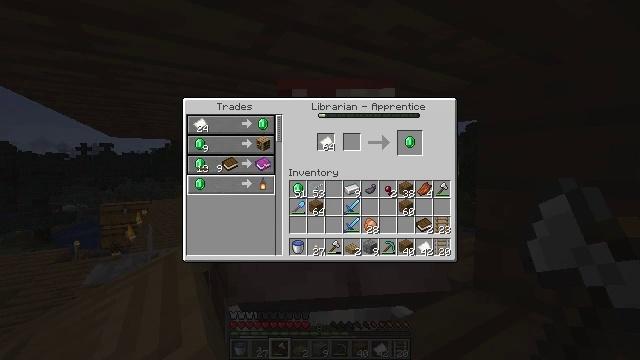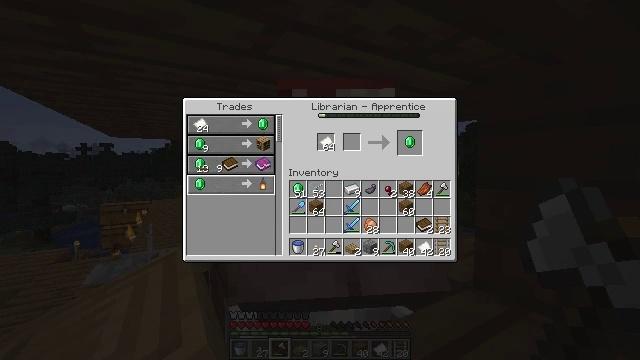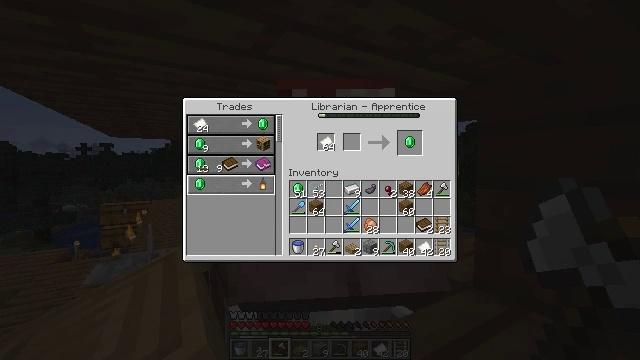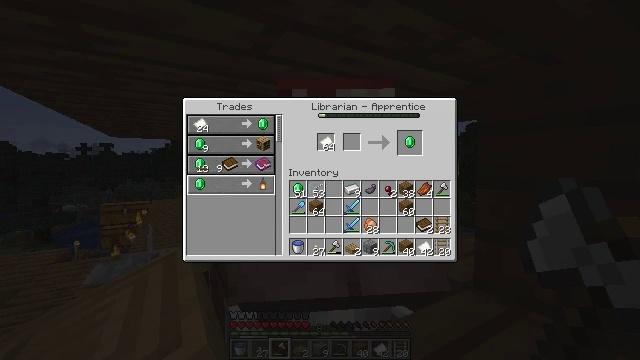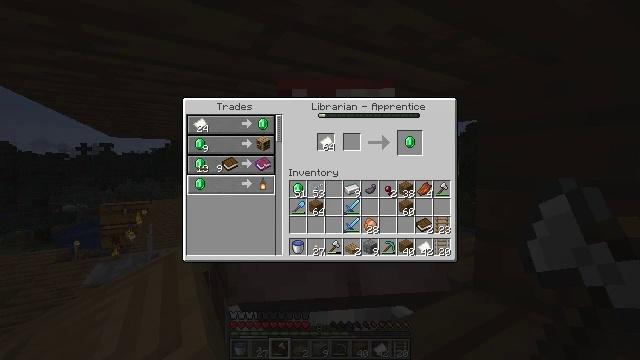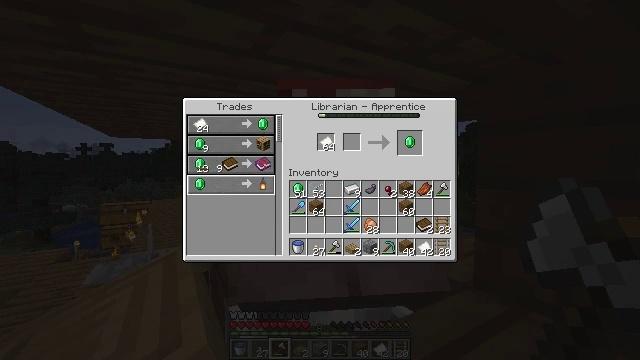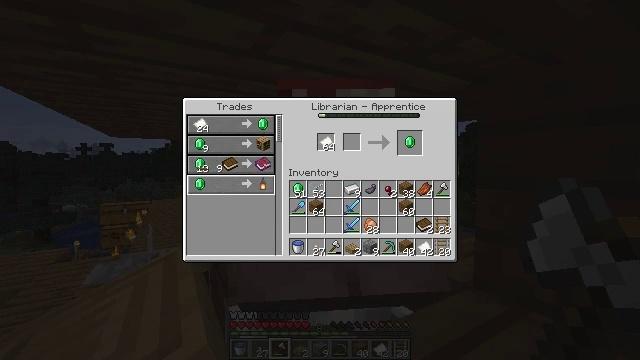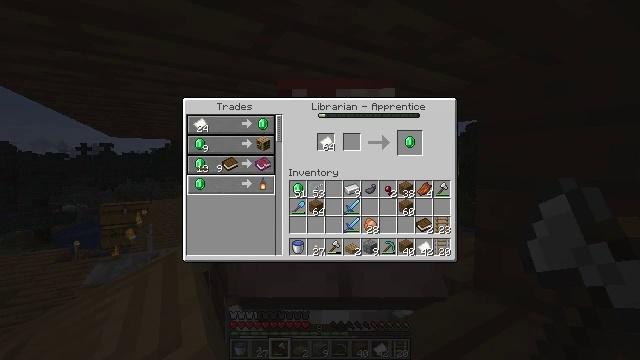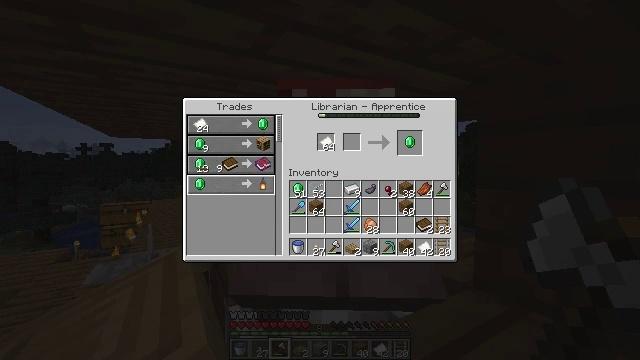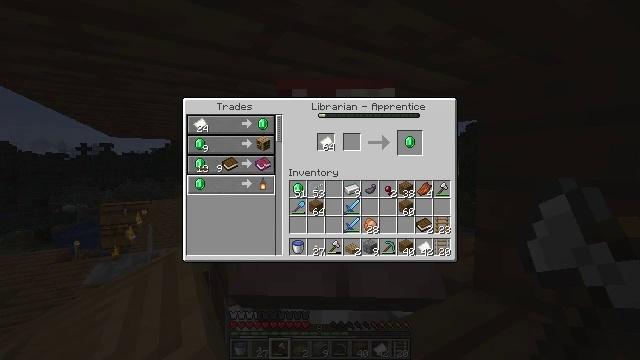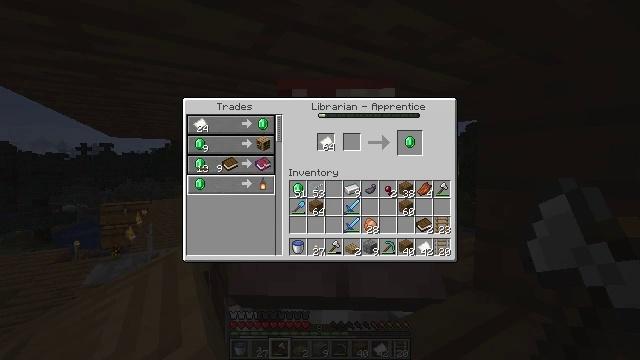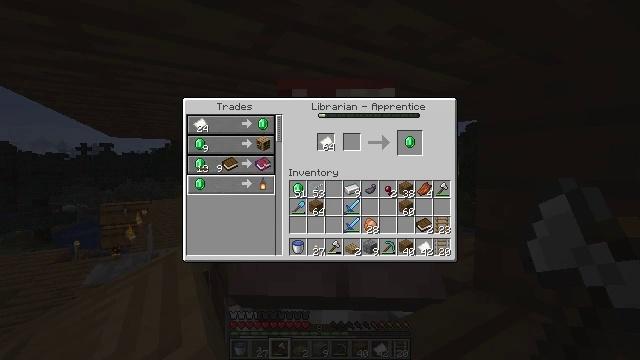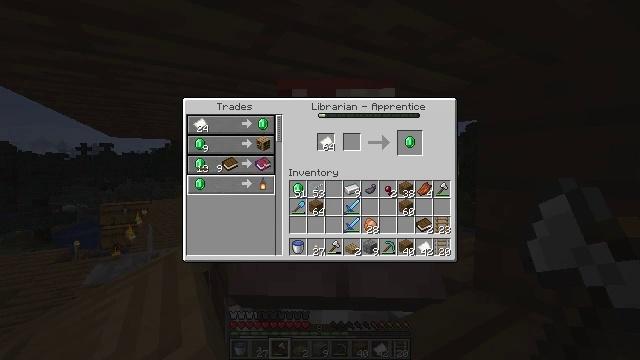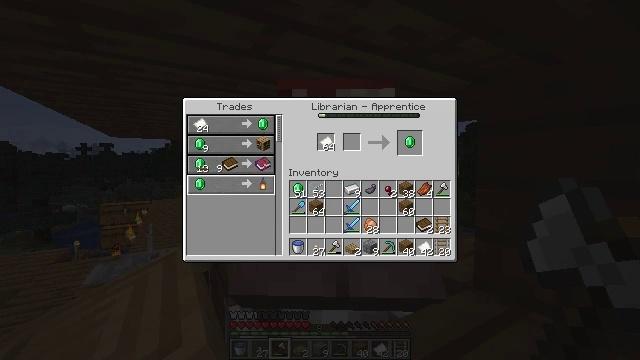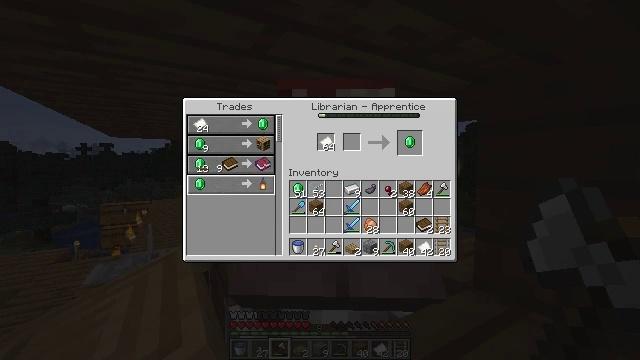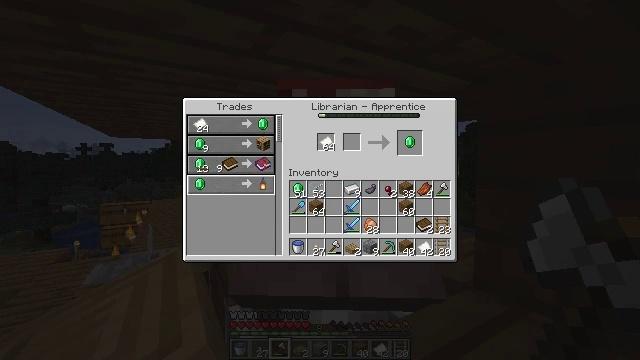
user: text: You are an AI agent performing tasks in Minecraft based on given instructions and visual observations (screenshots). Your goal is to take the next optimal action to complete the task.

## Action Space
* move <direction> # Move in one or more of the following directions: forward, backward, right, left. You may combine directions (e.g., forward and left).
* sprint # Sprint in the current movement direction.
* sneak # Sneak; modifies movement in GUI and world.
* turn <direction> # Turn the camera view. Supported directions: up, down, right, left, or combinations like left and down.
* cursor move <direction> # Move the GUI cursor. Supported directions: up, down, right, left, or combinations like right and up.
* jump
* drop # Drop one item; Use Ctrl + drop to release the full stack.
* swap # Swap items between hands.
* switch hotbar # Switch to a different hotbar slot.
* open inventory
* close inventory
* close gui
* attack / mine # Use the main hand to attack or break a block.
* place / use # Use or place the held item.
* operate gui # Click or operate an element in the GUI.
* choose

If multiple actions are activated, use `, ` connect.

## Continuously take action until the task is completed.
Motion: motion action
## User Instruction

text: Open the crafting table and craft a lantern.
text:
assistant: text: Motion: no_op
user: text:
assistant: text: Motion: no_op
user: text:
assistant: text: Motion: no_op
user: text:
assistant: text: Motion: no_op
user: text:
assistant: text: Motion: no_op
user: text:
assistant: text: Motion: no_op
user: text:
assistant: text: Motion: no_op
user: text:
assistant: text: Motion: no_op
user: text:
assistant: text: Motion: no_op
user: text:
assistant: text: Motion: no_op
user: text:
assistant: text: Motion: no_op
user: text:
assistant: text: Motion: no_op
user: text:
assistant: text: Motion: no_op
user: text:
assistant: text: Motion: no_op
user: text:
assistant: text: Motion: no_op
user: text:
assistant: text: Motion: no_op
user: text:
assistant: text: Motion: no_op
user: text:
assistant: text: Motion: no_op
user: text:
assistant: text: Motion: no_op
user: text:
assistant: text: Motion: no_op
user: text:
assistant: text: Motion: no_op
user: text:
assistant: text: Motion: no_op
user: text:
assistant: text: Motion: no_op
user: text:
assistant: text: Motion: no_op
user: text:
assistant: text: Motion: no_op
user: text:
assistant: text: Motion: no_op
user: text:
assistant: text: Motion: no_op
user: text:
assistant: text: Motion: no_op
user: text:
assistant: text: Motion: no_op
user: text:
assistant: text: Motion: no_op